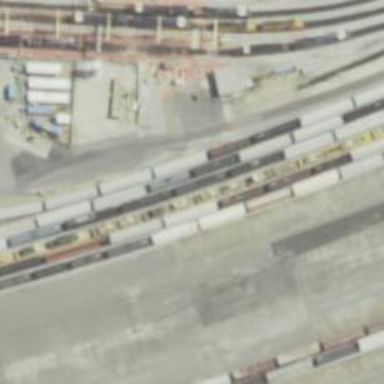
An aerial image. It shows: Railway siding for service.